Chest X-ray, PA view. Patient: 53 years old, sex F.
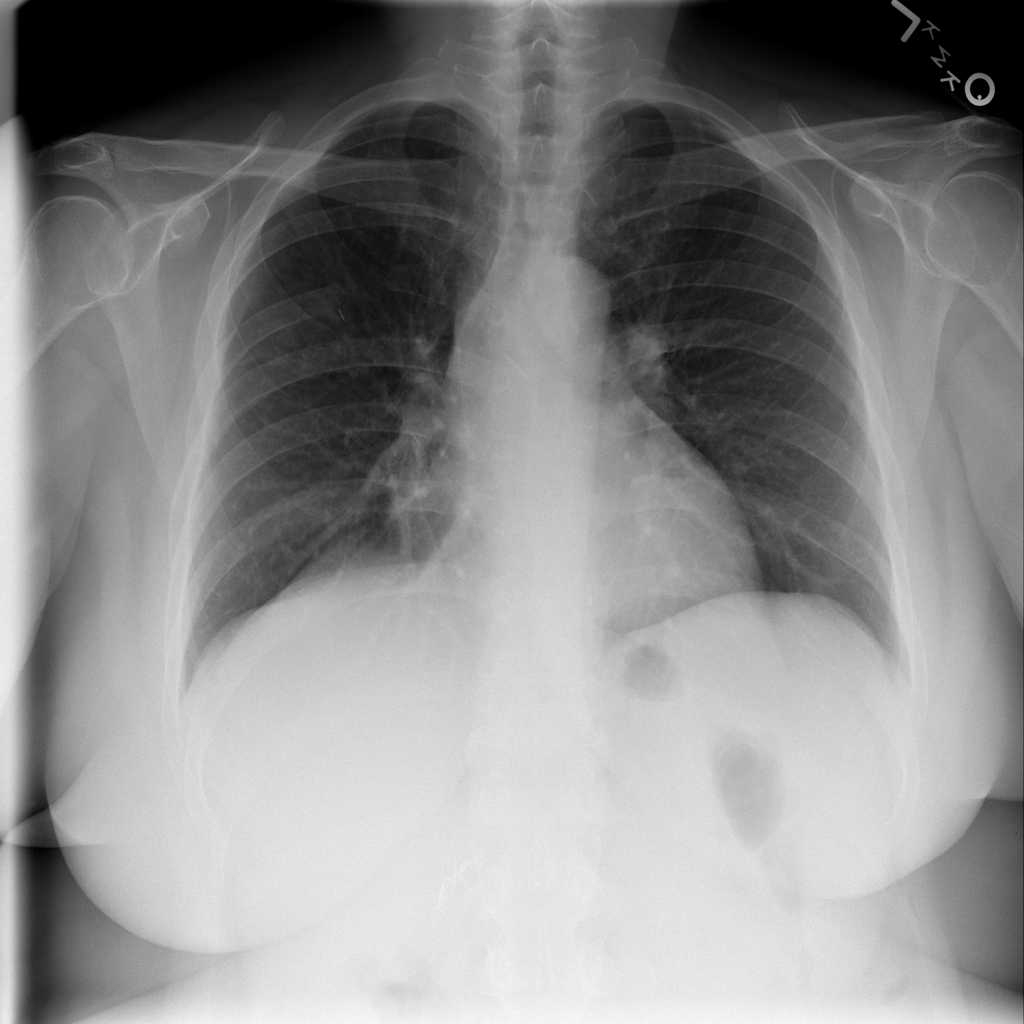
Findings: No Finding